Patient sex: M
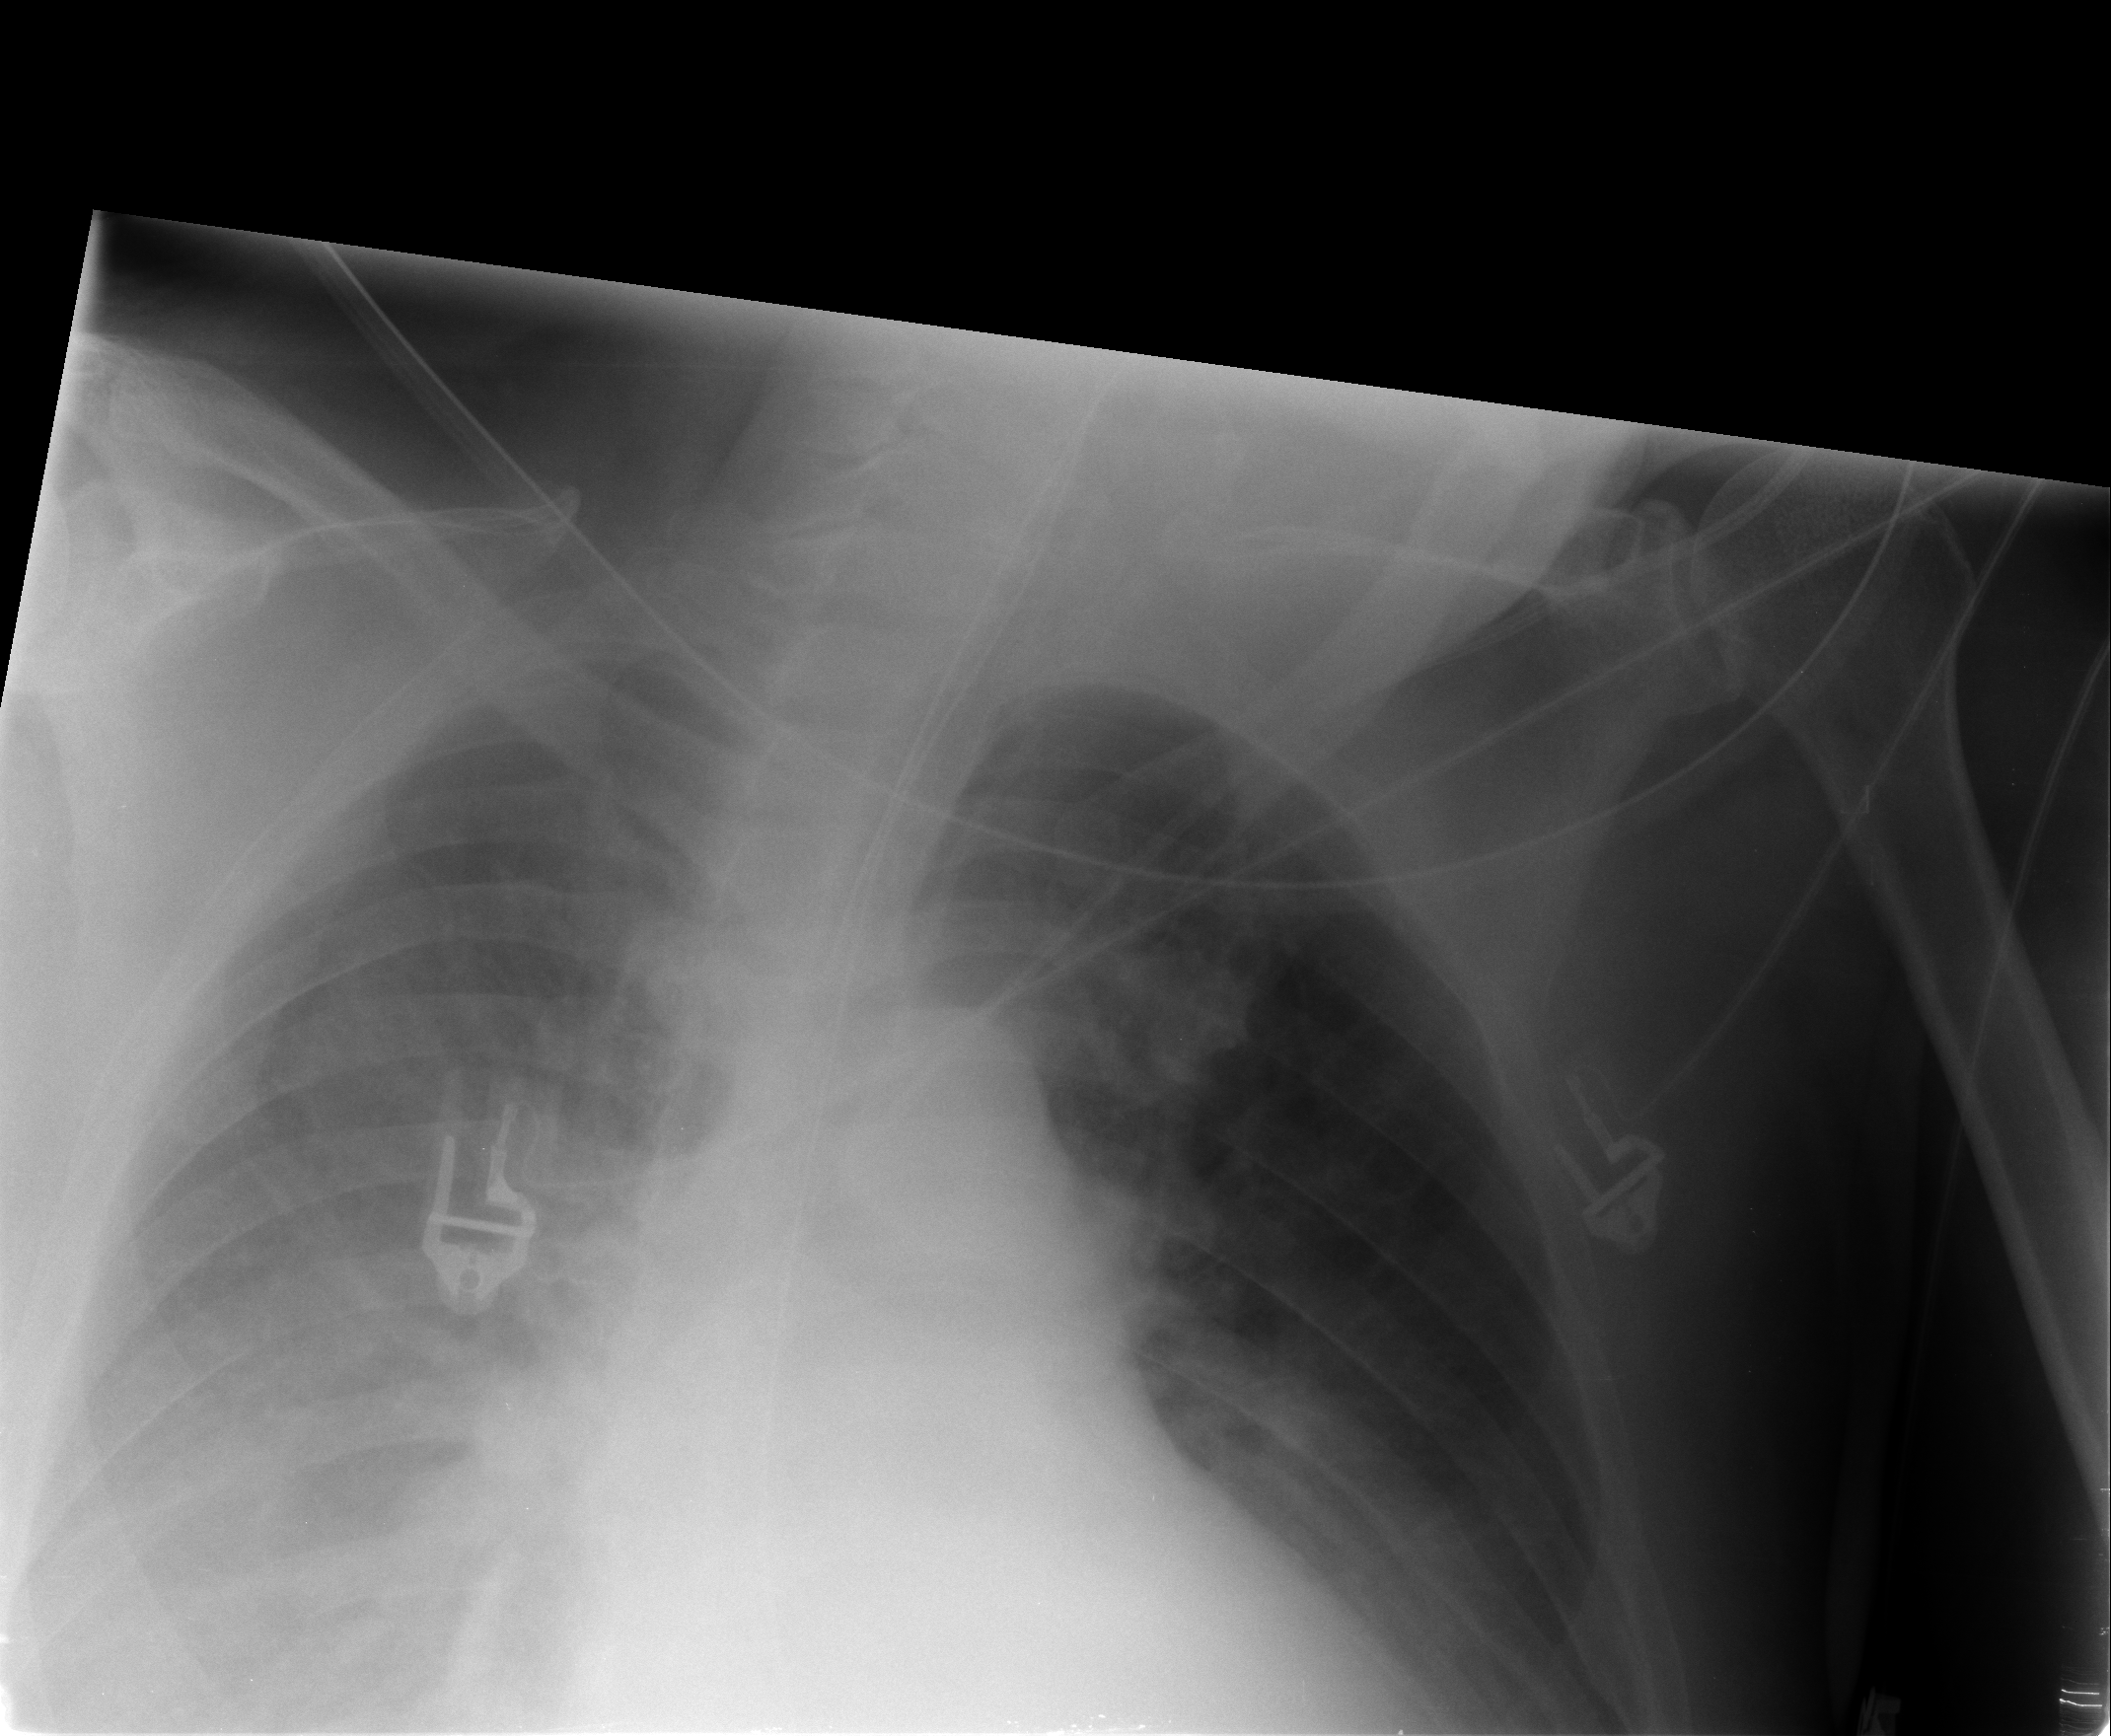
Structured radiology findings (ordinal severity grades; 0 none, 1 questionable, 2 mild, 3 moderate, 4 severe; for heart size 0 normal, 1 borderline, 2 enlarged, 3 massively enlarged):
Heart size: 2
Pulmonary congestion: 2
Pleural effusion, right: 2
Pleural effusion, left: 2
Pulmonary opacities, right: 0
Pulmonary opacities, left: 2
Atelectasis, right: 3
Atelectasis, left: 2